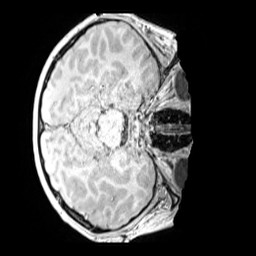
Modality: MP2RAGE
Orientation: axial
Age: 10
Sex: male
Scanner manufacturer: siemens
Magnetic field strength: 3 T
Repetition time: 4 s
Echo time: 0.00299 s